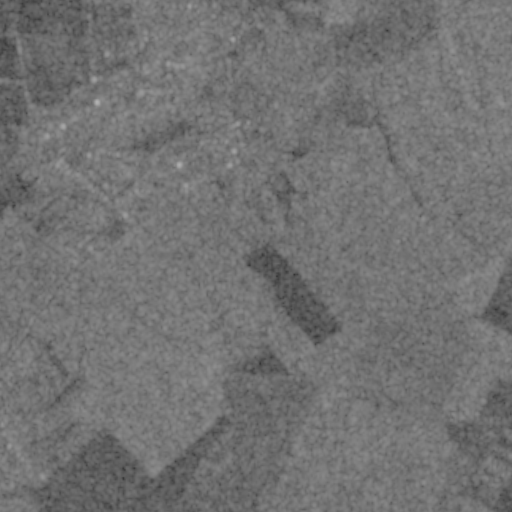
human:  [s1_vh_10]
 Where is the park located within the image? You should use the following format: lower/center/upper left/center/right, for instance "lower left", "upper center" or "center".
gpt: The park is located in the left of the image.
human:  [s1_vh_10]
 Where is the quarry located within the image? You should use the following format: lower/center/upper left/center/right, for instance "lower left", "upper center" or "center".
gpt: The quarry is located in the upper left of the image.
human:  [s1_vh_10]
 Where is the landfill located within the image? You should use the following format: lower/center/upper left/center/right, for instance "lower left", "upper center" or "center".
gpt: There is no landfill in the image.

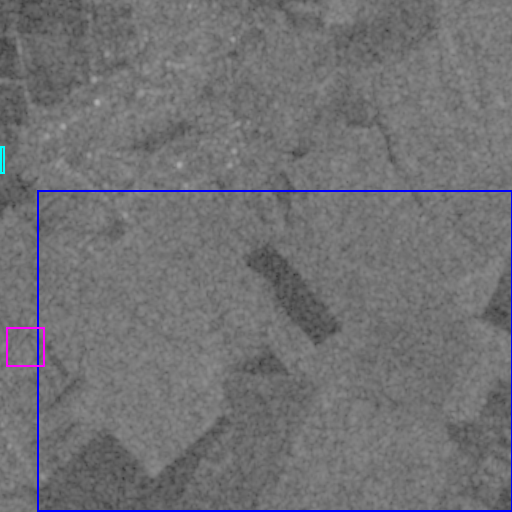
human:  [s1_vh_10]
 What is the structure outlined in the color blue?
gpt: The structure outlined in blue is a crop field.
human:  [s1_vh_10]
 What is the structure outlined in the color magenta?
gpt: The structure outlined in magenta is a park.
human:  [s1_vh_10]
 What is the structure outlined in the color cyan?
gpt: The structure outlined in cyan is a quarry.
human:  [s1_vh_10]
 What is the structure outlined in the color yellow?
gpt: There is no yellow outline.